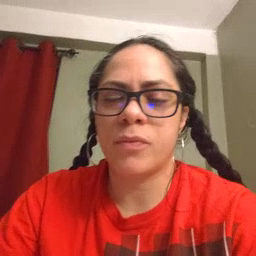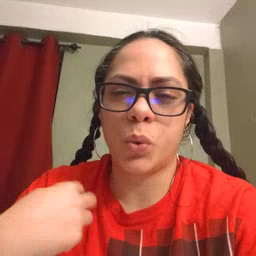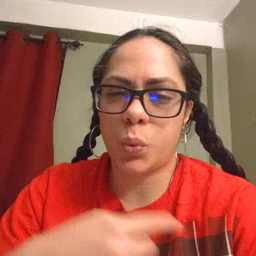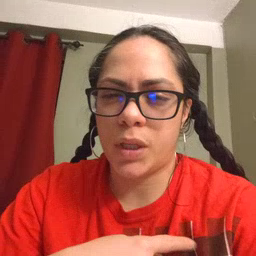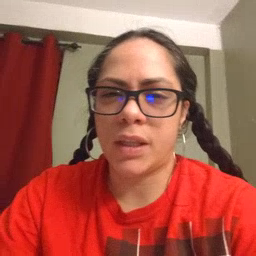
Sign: weus